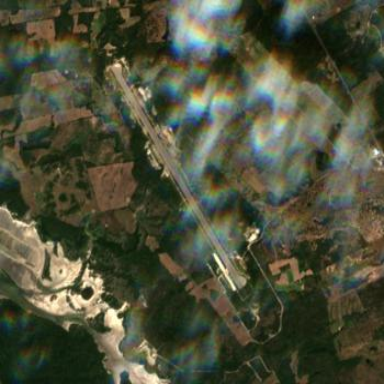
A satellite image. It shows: Military airfield.